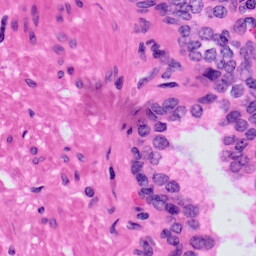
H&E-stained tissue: Prostate